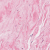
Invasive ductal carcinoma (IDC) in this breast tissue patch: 0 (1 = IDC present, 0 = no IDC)